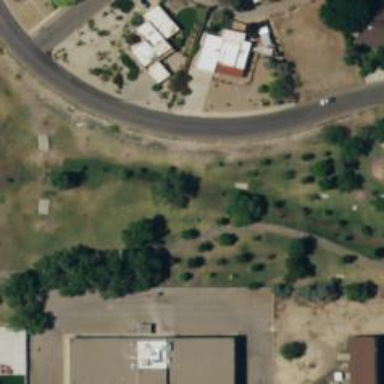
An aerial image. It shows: Disc golf tee area.